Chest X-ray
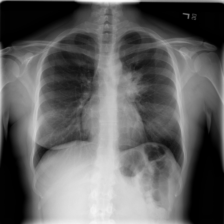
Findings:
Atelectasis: negative
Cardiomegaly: negative
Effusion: negative
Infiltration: negative
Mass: positive
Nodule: negative
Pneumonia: negative
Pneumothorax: negative
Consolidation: negative
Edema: negative
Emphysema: negative
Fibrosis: negative
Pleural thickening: negative
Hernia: negative